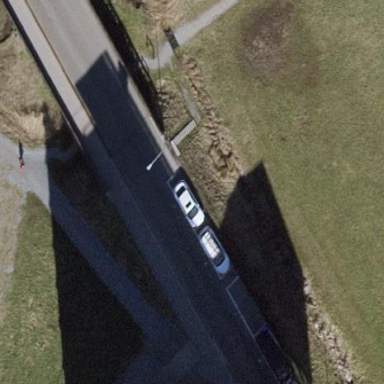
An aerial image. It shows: Parking lane with asphalt surface.